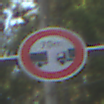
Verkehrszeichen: VerbotUnterschreitenMindestabstand
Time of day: MorningAfternoon
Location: Outdoor (Nature)
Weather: Clear
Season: NotSpecified
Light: Natural